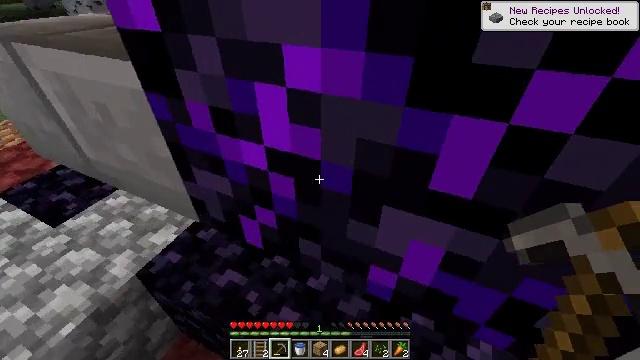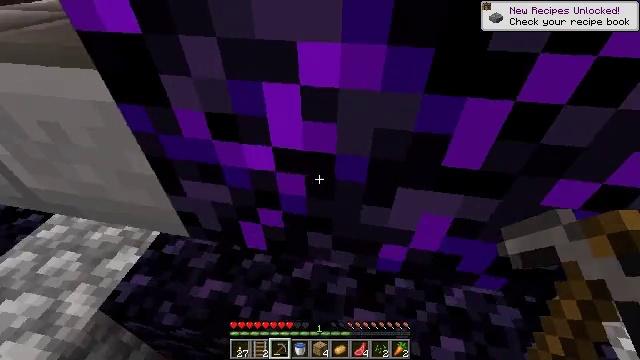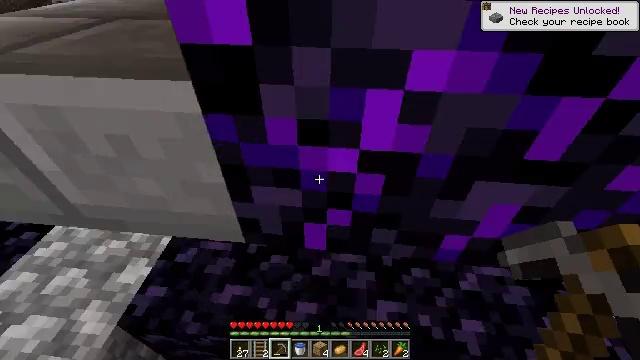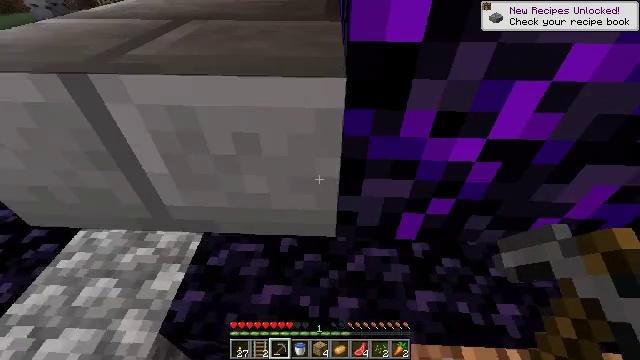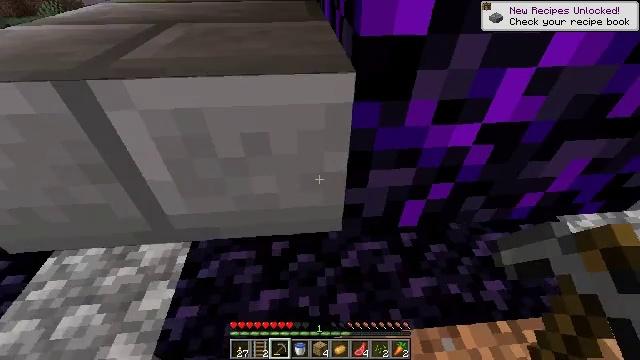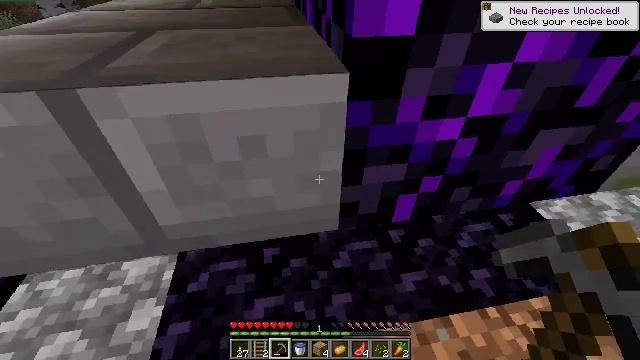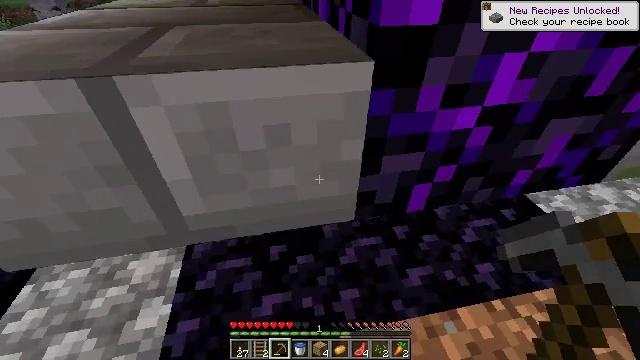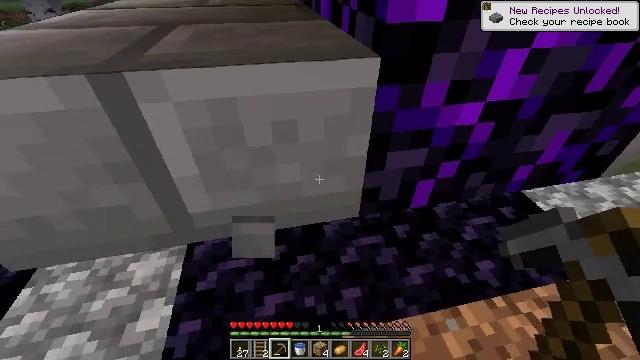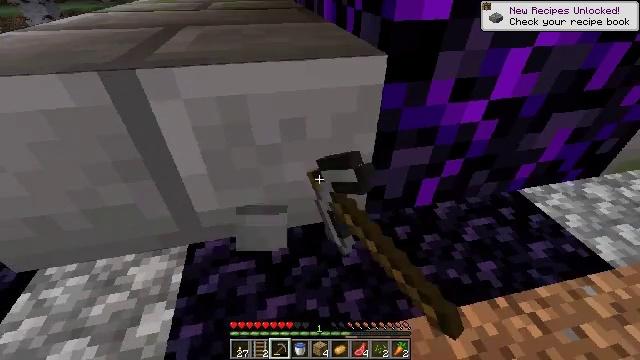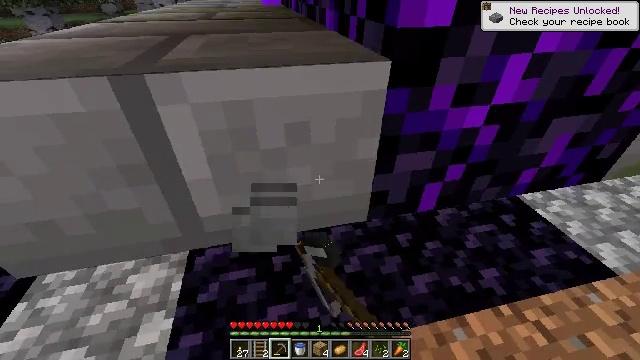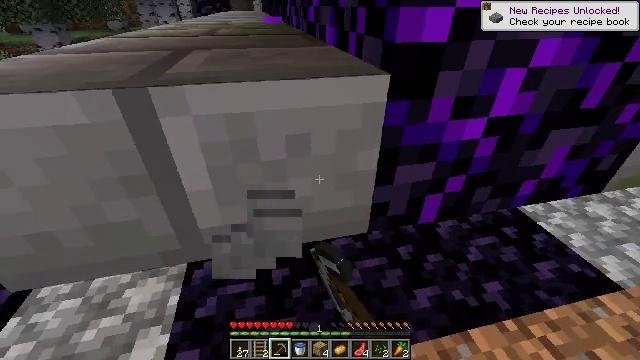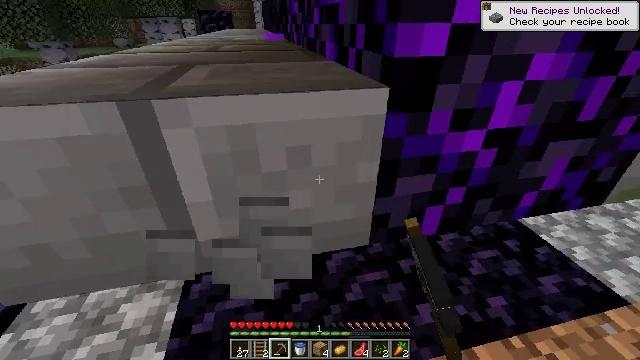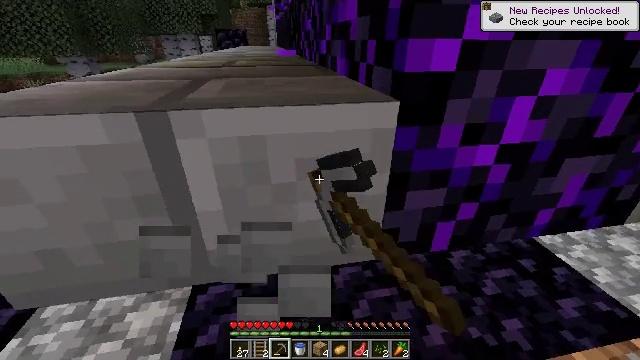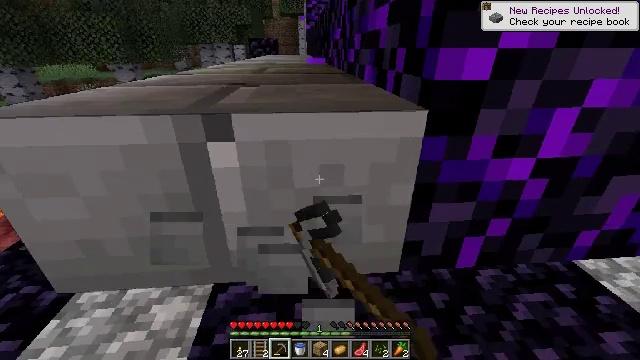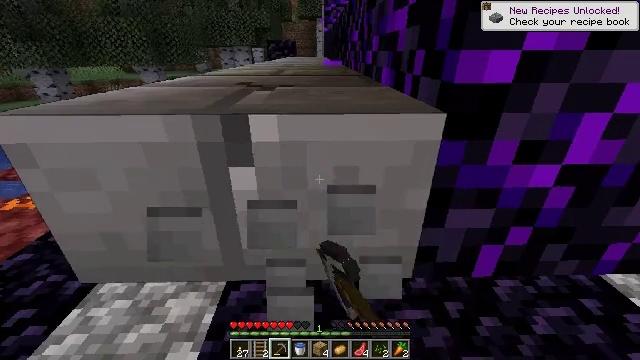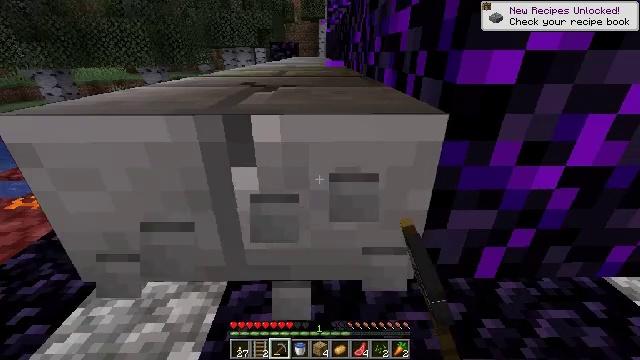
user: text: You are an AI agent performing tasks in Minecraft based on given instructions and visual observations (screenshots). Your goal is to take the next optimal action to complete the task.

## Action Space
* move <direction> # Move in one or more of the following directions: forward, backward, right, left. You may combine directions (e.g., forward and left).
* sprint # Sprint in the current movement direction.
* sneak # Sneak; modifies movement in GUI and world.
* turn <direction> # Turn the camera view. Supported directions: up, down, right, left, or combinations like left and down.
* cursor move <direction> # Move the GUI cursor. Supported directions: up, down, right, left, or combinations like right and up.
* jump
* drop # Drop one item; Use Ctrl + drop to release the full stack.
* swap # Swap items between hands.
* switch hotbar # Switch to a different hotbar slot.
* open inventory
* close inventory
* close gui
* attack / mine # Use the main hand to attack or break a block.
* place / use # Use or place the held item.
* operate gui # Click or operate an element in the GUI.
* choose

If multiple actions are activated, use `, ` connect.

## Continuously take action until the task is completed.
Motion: motion action
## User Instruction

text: Remove the stone brick slab from a structure.
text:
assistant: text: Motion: move left, turn right and down
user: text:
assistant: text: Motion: move left, turn right
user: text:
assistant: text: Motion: move left, turn right
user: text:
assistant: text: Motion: turn right
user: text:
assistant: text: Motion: turn right and up
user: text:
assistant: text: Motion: no_op
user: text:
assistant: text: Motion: attack / mine
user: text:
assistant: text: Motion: attack / mine
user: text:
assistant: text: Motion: turn up, attack / mine
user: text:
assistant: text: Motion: turn up, attack / mine
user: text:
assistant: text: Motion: turn up, attack / mine
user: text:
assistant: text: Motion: turn left and up, attack / mine
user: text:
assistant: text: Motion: turn left and up, attack / mine
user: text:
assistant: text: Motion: turn left, attack / mine
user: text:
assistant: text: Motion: attack / mine
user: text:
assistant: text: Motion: attack / mine
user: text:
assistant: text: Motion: attack / mine
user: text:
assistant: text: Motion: attack / mine
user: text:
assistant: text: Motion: attack / mine
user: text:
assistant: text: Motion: turn up, attack / mine
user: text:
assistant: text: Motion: turn right and up, attack / mine
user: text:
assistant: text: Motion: turn right and up, attack / mine
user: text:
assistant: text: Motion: turn right and up, attack / mine
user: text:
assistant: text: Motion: turn right and up, attack / mine
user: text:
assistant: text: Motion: attack / mine
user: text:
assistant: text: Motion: attack / mine
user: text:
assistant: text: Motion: attack / mine
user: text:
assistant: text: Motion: attack / mine
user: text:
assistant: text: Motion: attack / mine
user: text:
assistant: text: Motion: attack / mine